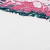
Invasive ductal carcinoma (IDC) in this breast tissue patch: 0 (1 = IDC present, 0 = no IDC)